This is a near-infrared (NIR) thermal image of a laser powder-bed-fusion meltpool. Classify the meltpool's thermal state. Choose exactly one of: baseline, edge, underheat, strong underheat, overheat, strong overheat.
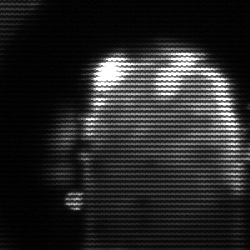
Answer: baseline